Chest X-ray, AP view. Patient: 28 years old, sex M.
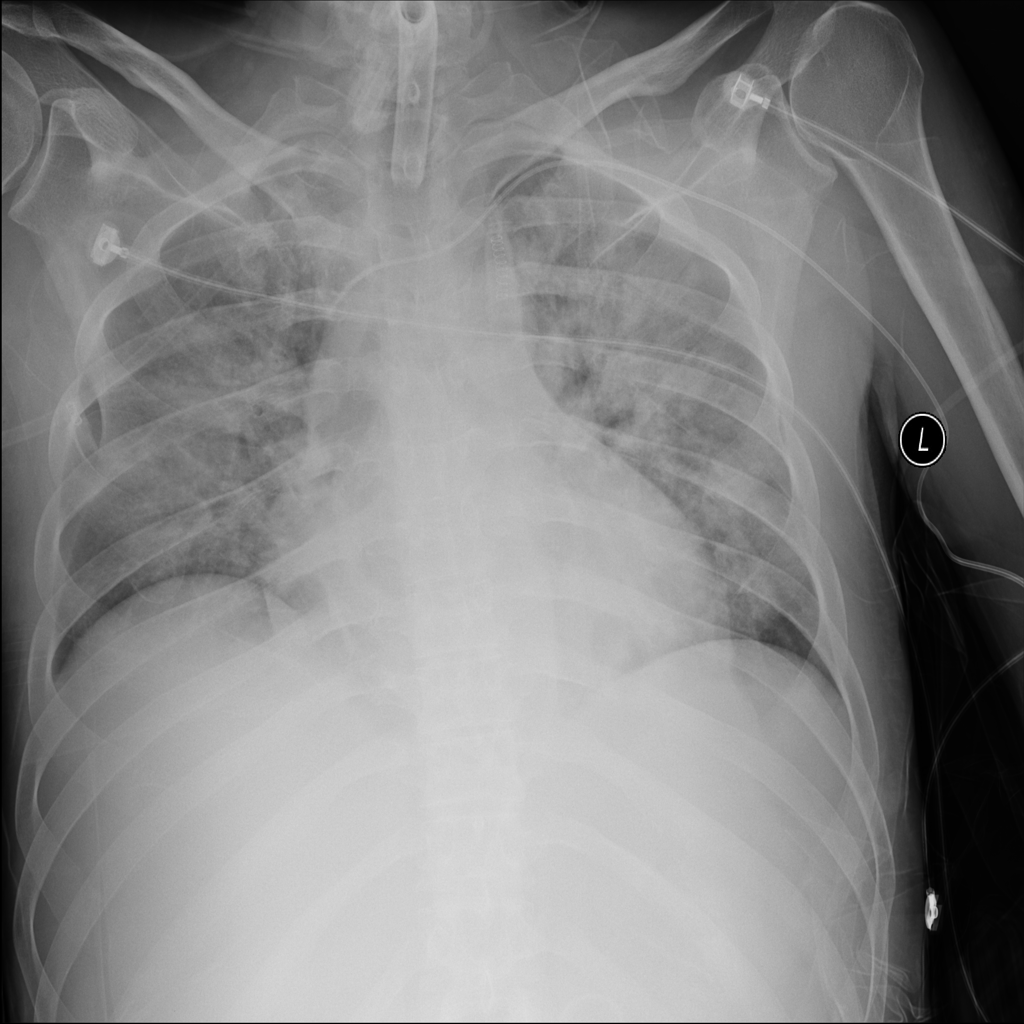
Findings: No Finding